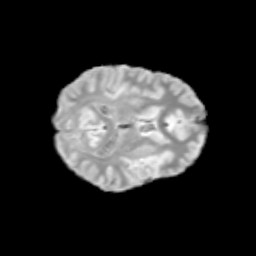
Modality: T2w
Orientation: axial
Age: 12
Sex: male
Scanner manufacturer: siemens
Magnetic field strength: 3 T
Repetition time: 3.8 s
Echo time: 0.07 s